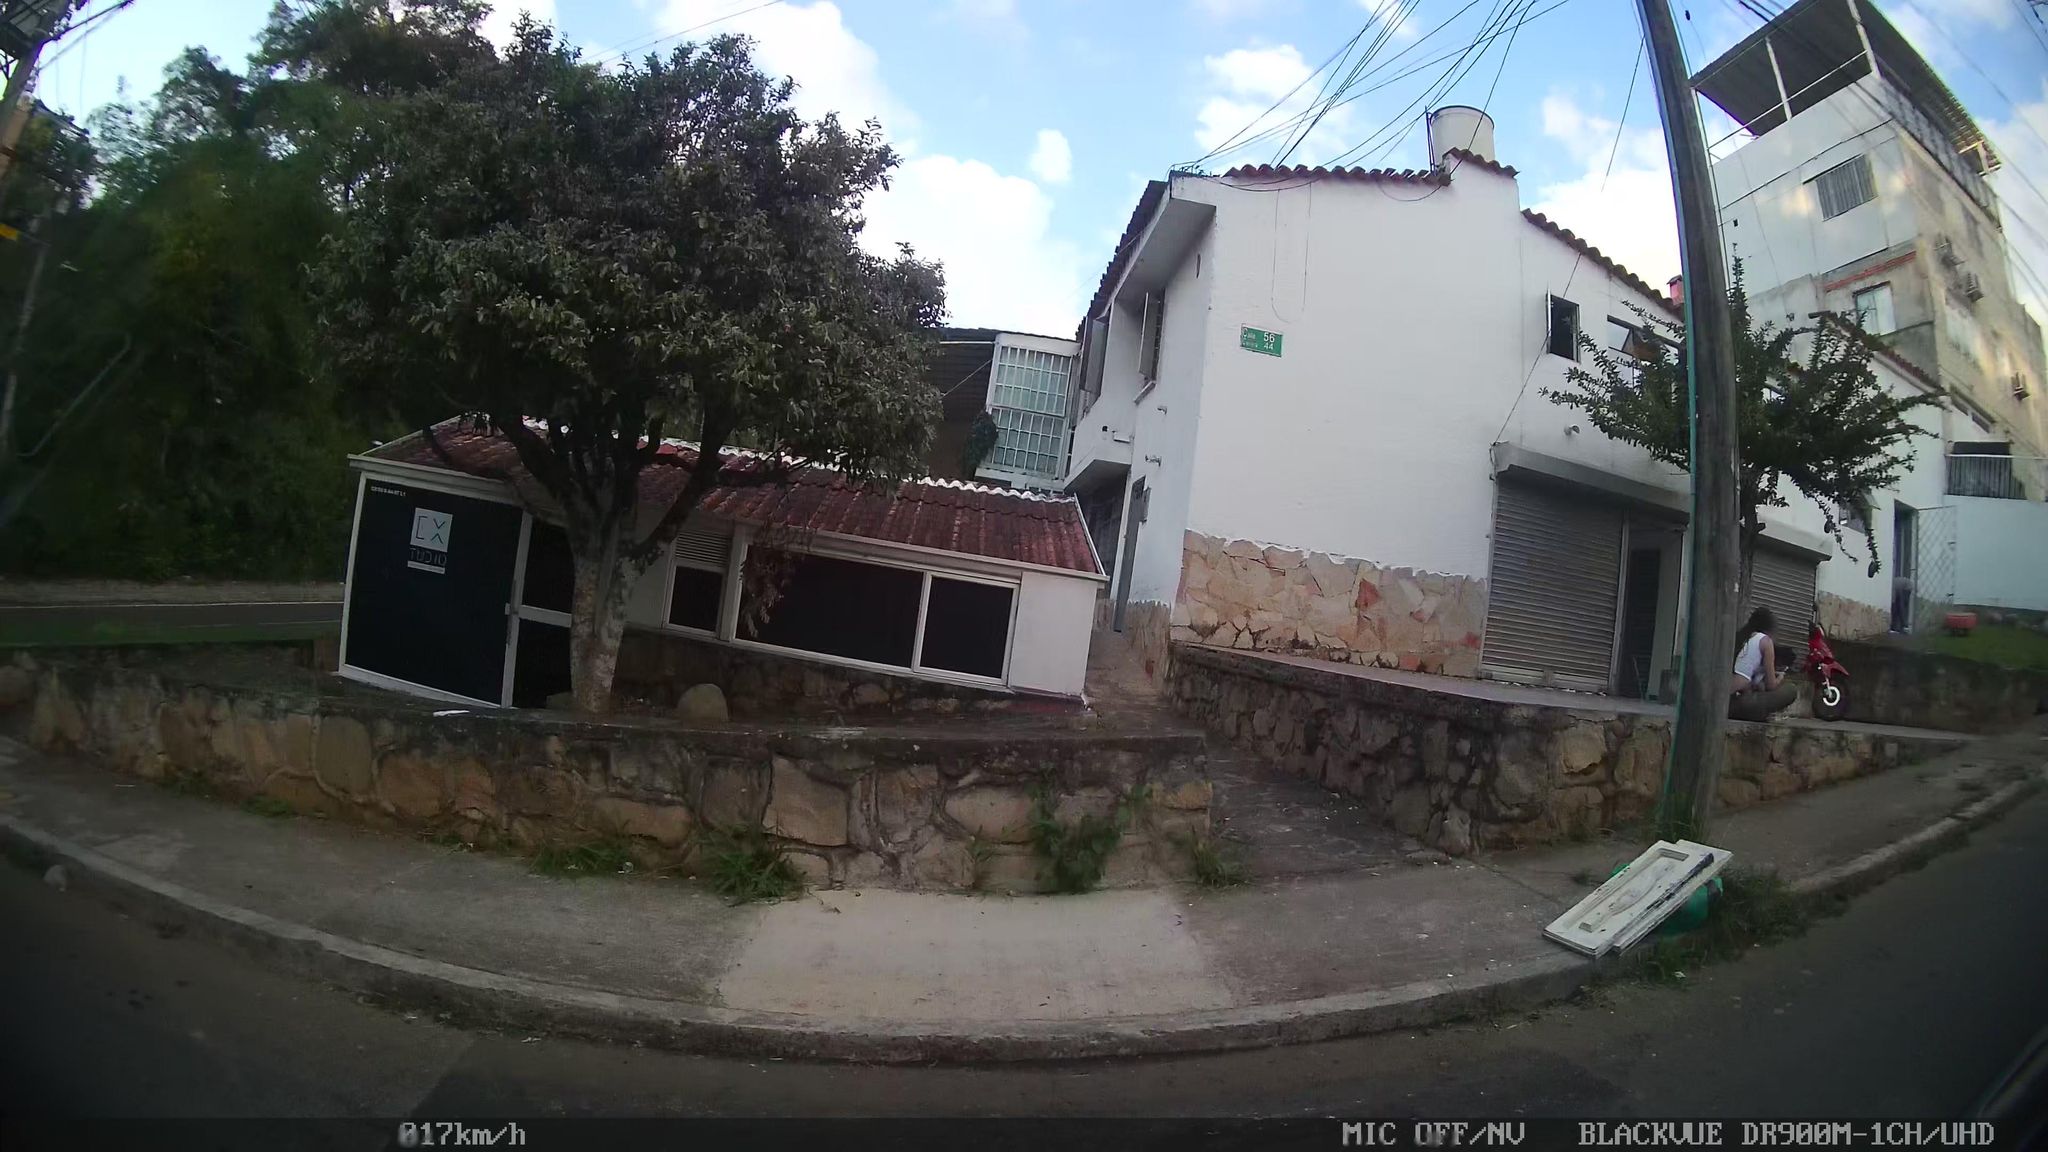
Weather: clear
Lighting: day
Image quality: good
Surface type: driving surface
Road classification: residential
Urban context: urban centre
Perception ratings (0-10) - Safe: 1.97, Lively: 3.1, Beautiful: 1.69, Boring: 4.54, Depressing: 7.09, Wealthy: 0.14